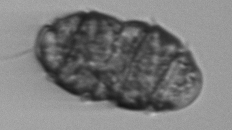
Label: Margalefidinium